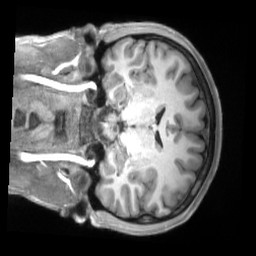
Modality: T1w
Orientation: coronal
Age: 22
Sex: male
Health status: ill
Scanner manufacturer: siemens
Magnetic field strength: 3 T
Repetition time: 2.2 s
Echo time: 0.00157 s